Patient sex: F
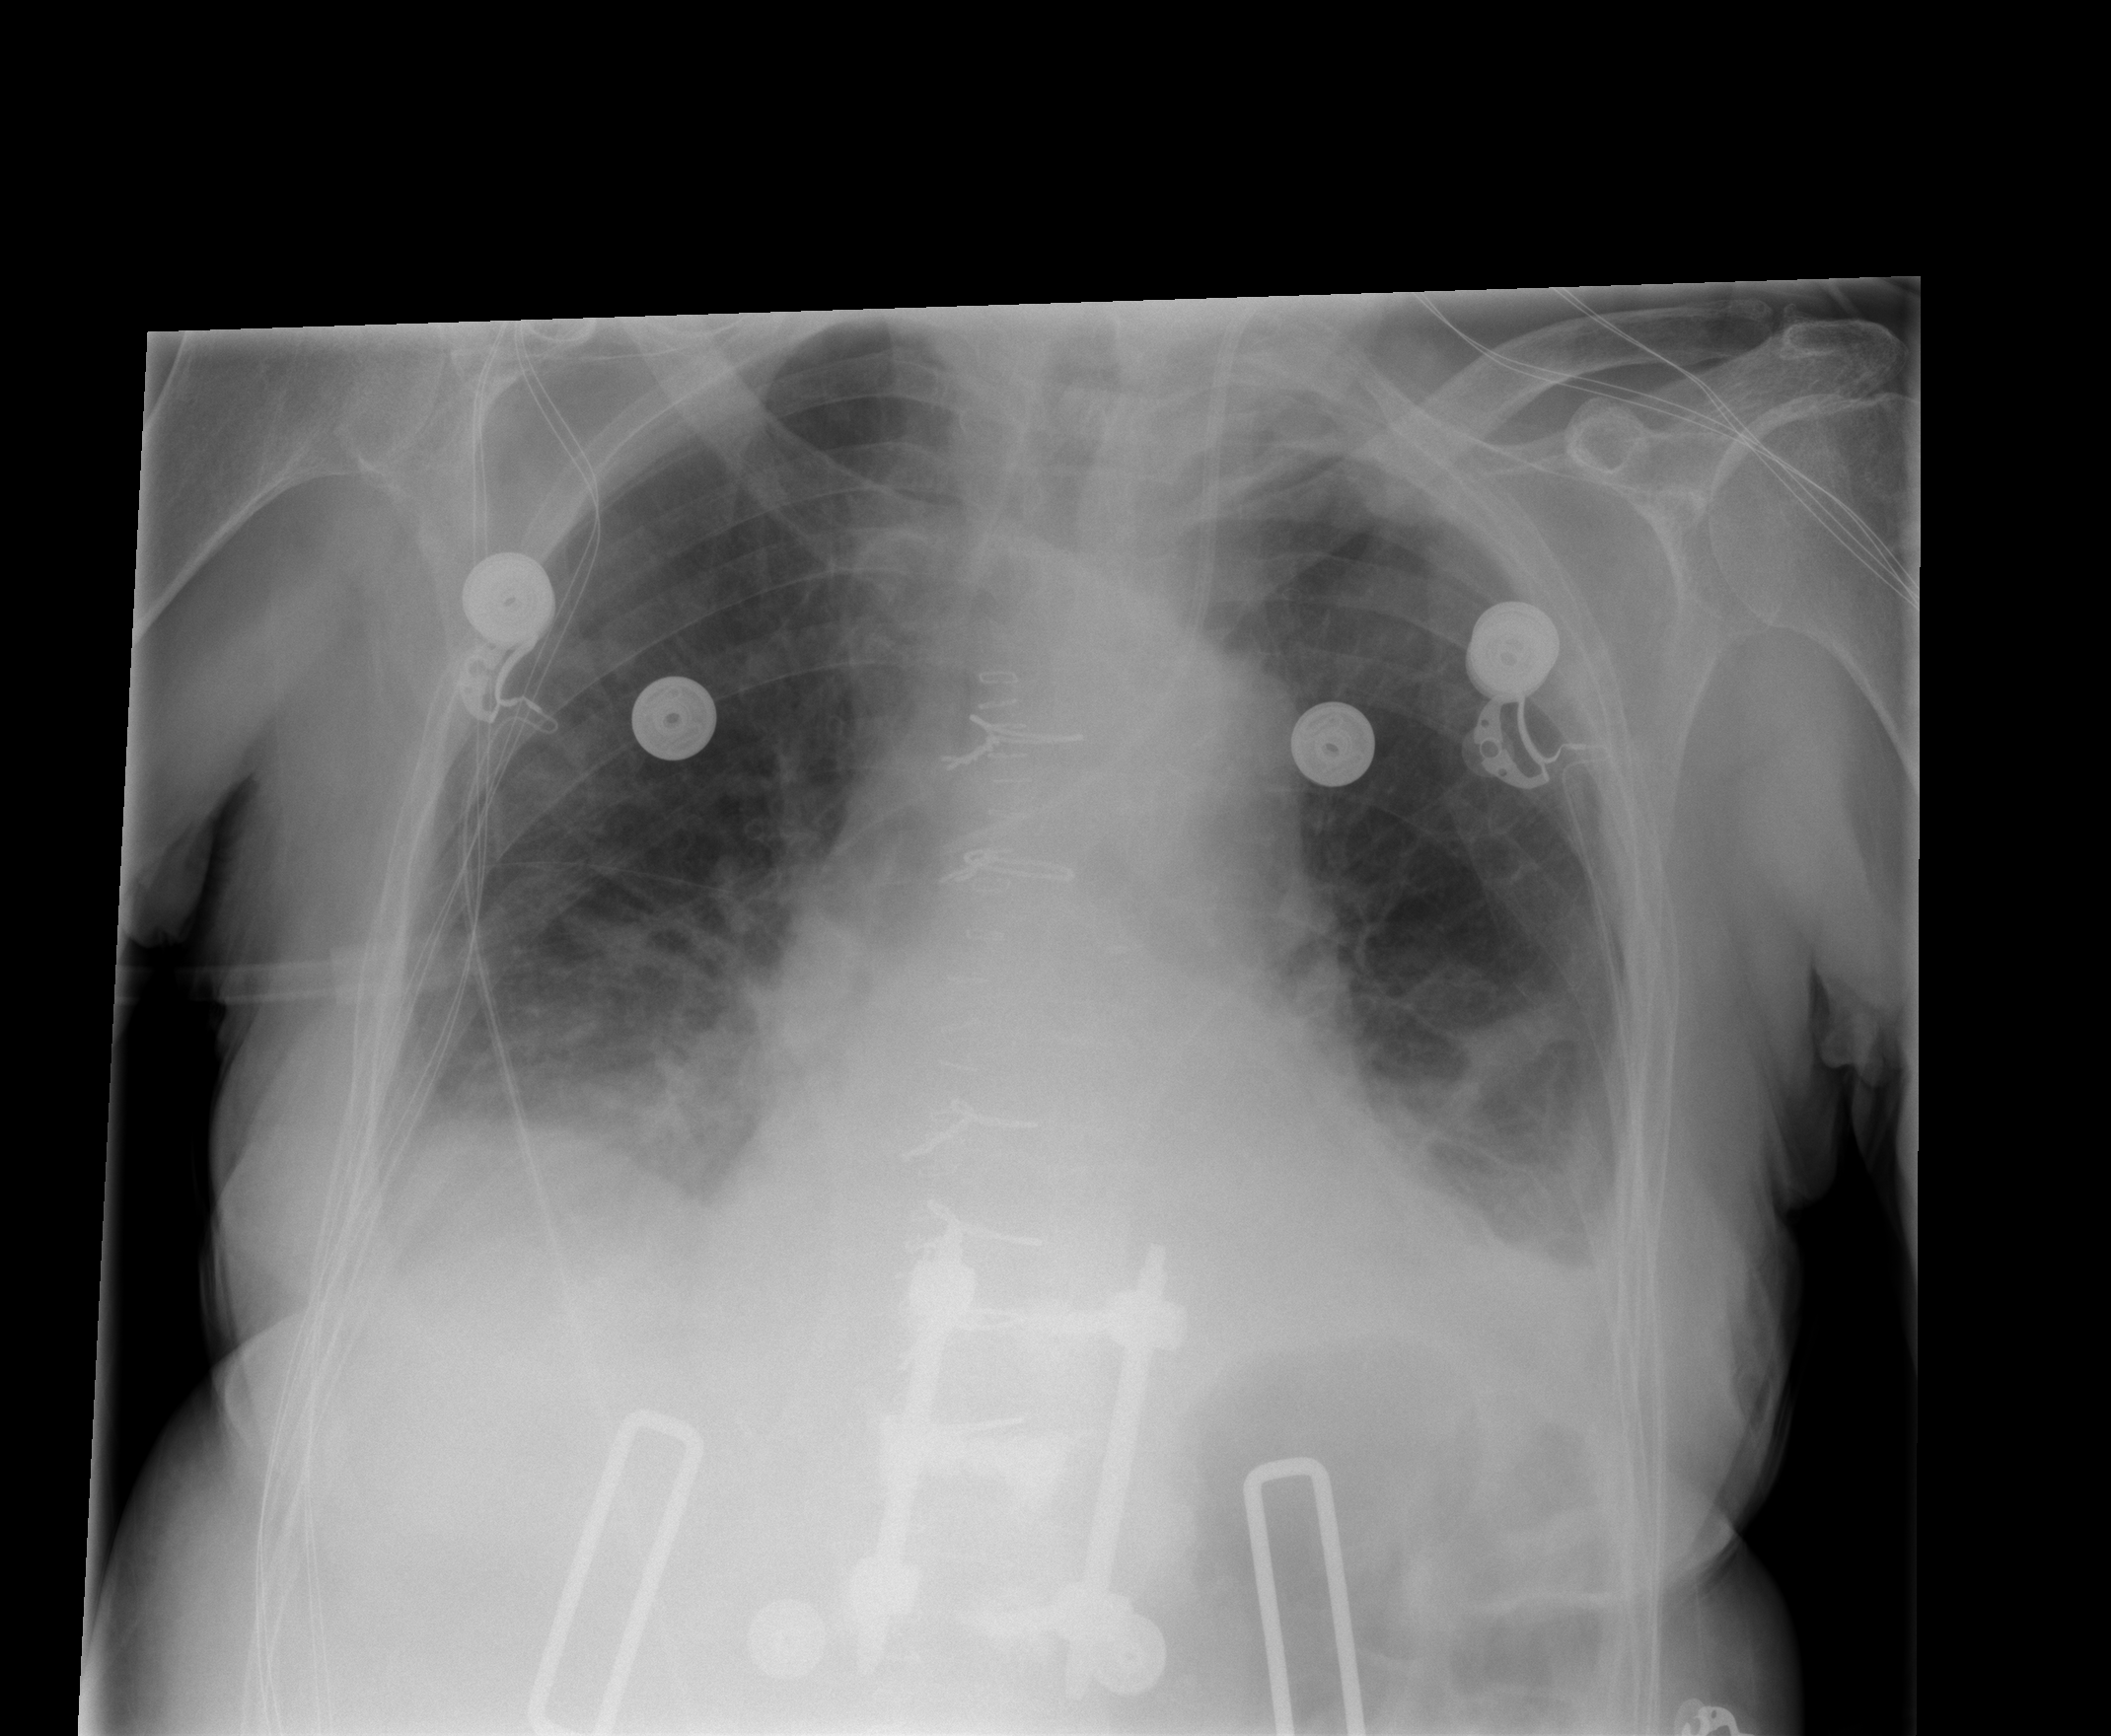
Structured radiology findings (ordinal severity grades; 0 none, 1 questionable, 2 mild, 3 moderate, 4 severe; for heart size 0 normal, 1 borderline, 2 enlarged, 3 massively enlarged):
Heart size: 1
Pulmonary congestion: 2
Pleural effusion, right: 2
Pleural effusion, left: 2
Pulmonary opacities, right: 2
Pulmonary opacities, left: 2
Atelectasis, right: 2
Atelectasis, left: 2